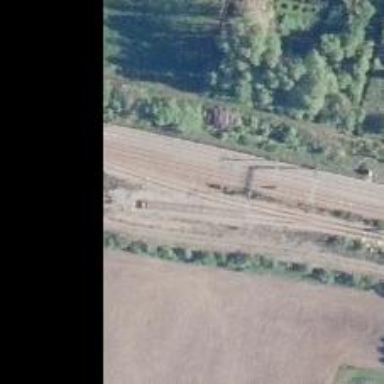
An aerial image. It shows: Electrified rail siding with contact line.